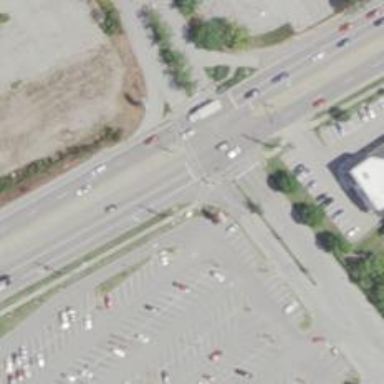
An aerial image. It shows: Asphalt road with primary link designation.